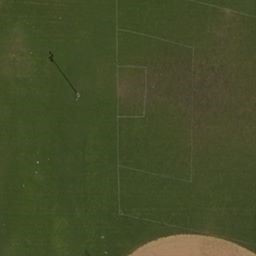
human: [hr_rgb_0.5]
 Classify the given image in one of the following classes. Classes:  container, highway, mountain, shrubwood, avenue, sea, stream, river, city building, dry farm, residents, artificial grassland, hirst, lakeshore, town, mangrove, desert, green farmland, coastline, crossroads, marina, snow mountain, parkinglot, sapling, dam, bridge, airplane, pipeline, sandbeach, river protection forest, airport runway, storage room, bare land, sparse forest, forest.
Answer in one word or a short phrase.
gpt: artificial grassland